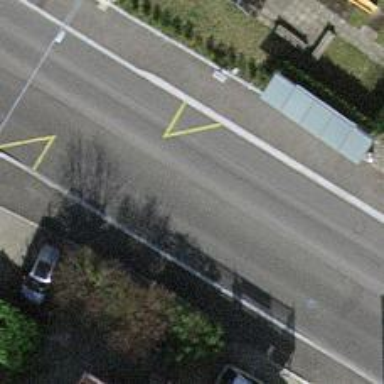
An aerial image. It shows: Bus stop for trolleybuses with designated stop position.